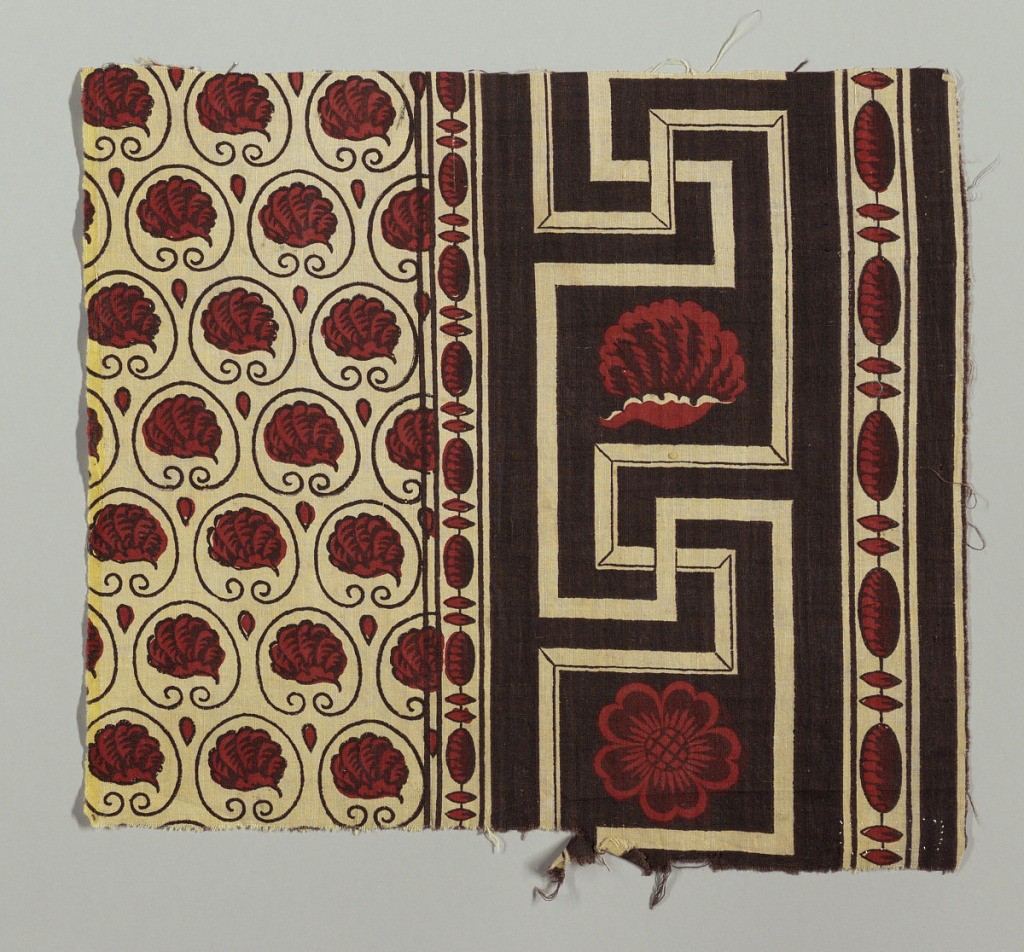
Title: Border
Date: ca. 1812
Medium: cotton Technique: block printed (red and black) and immersion-dyed (yellow) on plain weave
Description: A field of shells within scrolls. Border stripe of fretwork containing alternating shell and flower motif.